Question:
I have TextBox1 whose Default text is Sumit and a gridview with records and button field in each row ..
On Page load event
I want if textbox1 text is Sumit .... then all the records in gridview1 whose name column values is sumit .... then that rows Book button will be disabled and rest of all will be remain as it is in Enableed form ...
i m using Visual Studio 2008 with vb
Is this coding is right : ?
'''
Protected Sub GridView1_DataBound(ByVal sender As Object, ByVal e As System.EventArgs) Handles GridView1.DataBound
For Each myRow As GridViewRow In GridView1.Rows
'Find the checkbox
Dim lab1 As Label = DirectCast(myRow.FindControl("Label1"), Label)
If lab1.Text = "Sumit" Then
'Find the Delete linkbutton and hide it
Dim deleteButton As Button = DirectCast(myRow.FindControl("Button1"), Button)
deleteButton.Enabled = False
End If
Next
End Sub
'''
But this coding doesn't disabled the button .... in rows whose name field is Sumit
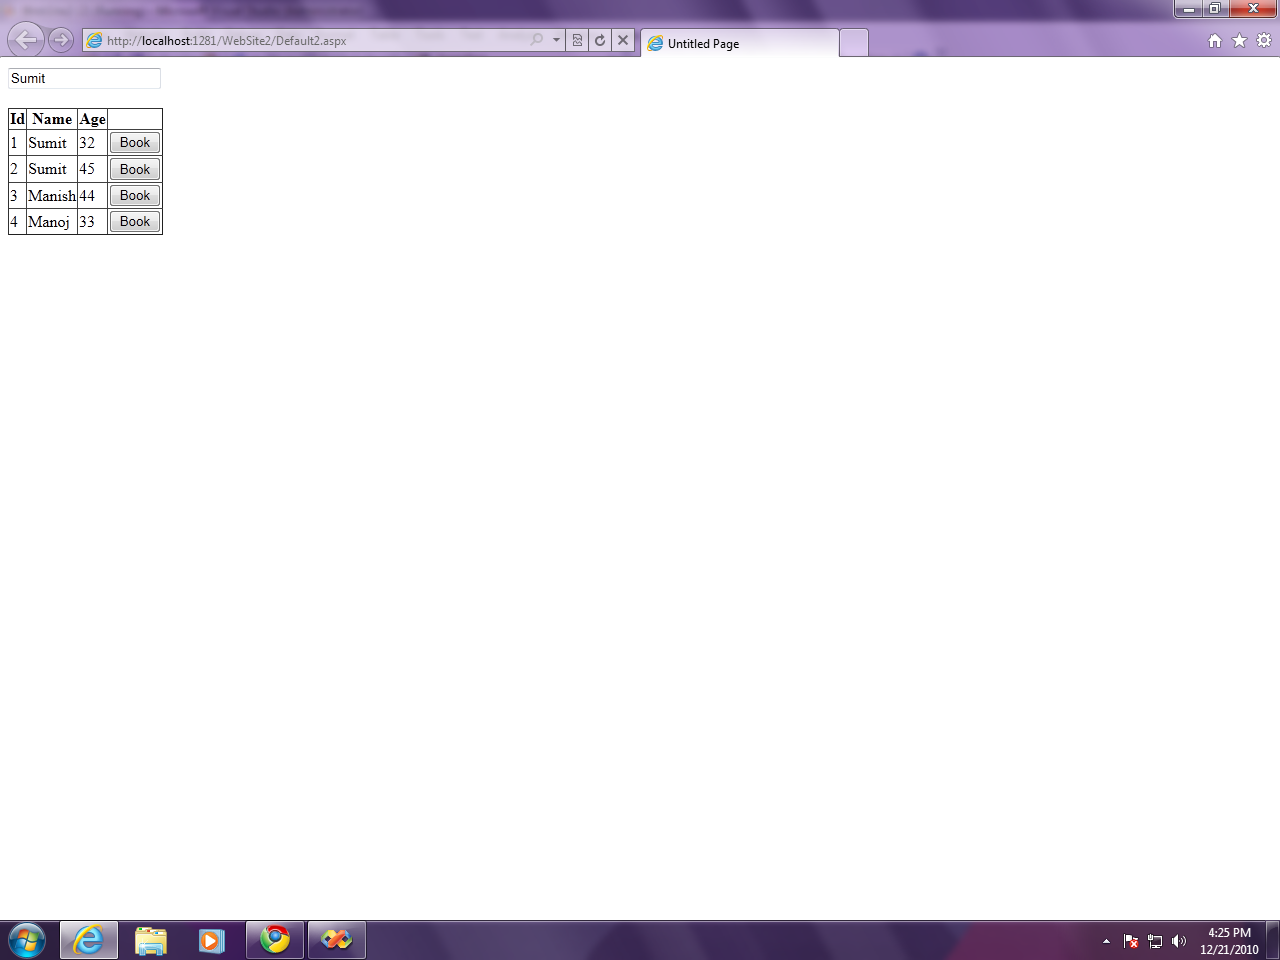
Answer: In the grid view item data bound eventhandler, set button.Enabled = false if "name" in the dataitem is sumit.